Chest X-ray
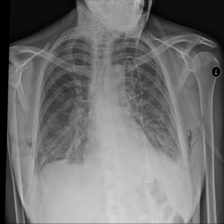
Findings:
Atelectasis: negative
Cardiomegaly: negative
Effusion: negative
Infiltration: negative
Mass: negative
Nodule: negative
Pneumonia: negative
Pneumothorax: negative
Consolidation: negative
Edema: negative
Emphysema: negative
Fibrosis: negative
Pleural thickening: negative
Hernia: negative